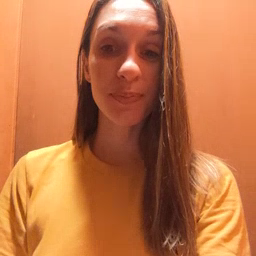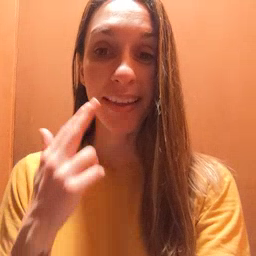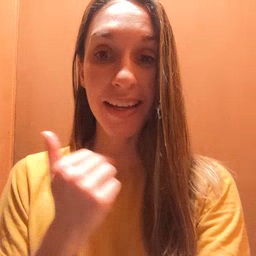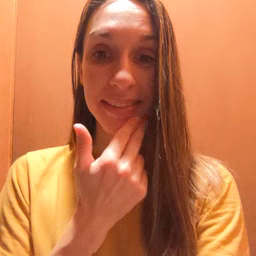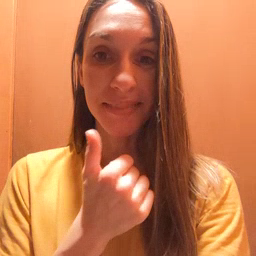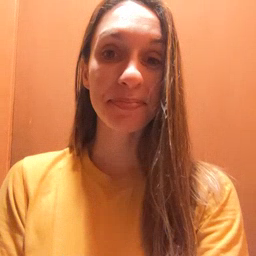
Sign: napkin